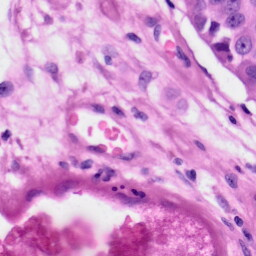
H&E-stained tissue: Skin